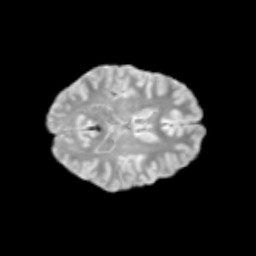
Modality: T2w
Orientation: axial
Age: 12
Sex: female
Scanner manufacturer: siemens
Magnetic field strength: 3 T
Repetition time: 3.8 s
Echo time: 0.07 s